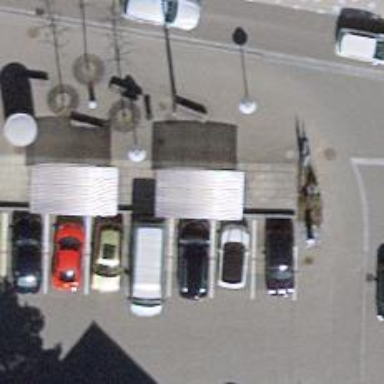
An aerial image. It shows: Motorcycle parking area.